Interaction volume radius: 10 \u00c5
Interaction volume height: 10 \u00c5
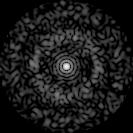
Disorder parameter: 0.7932